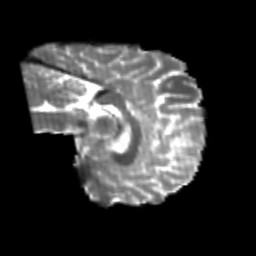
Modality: T2w
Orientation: sagittal
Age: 25
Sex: male
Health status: healthy
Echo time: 0.074 s